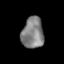
Tissue: skin
Cell type: Epithelial cells
Senescence score: 0.2807
Nuclear area (px): 674
Mean DAPI intensity: 128.211